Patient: sex M, age 75
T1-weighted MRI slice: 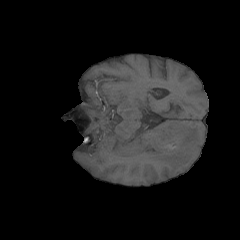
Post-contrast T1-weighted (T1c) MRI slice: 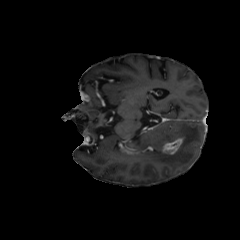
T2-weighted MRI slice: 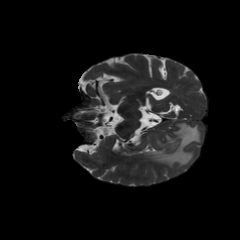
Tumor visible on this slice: yes
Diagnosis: Glioblastoma, IDH-wildtype
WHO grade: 4